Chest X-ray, AP view. Patient: 30 years old, sex F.
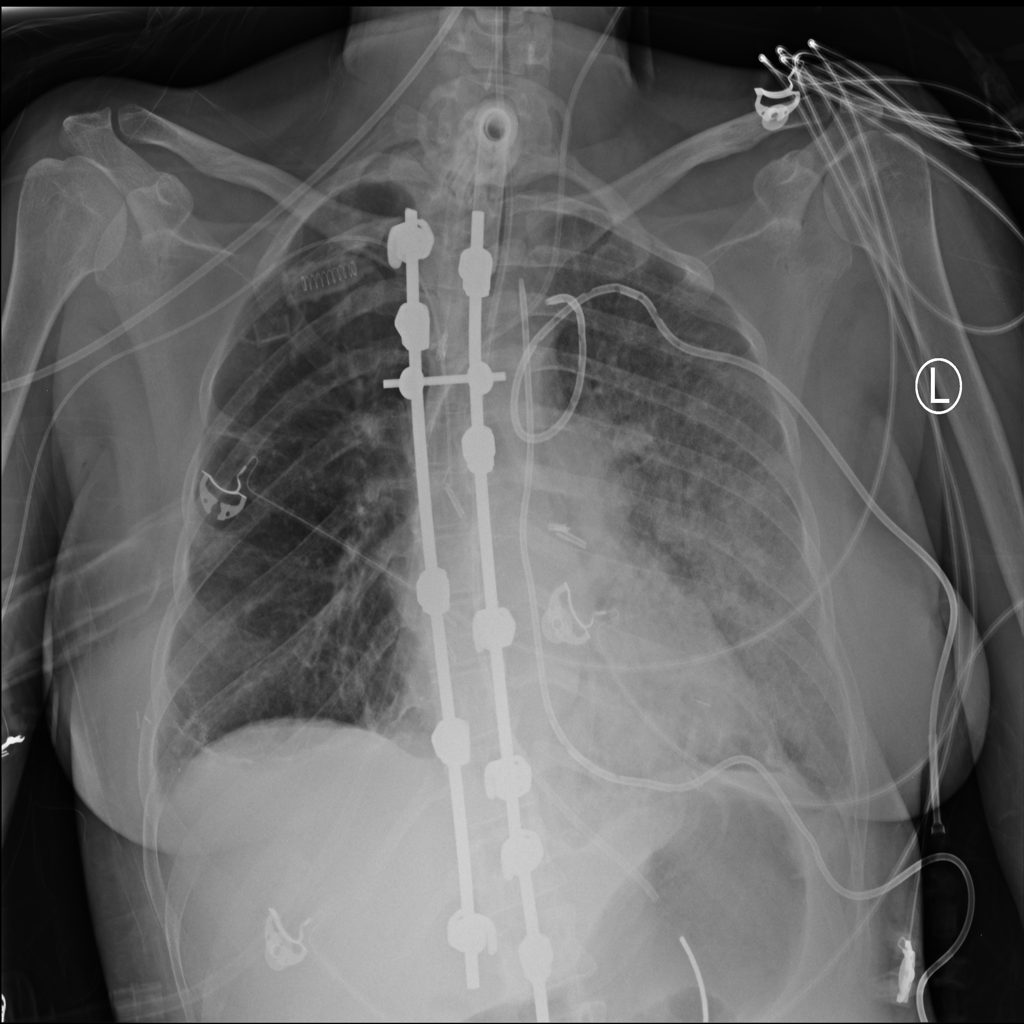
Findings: Infiltration